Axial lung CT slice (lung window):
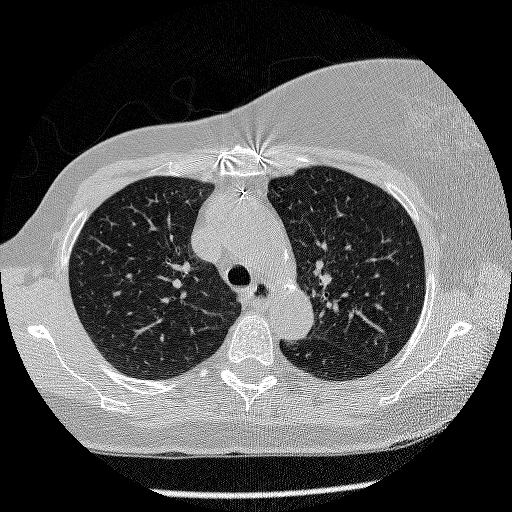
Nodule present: no